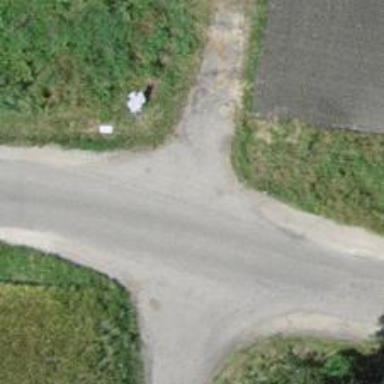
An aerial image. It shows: Unclassified paved road.